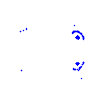
Particle: kaon